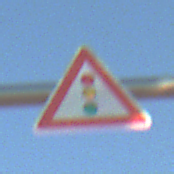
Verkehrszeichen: Lichtzeichenanlage
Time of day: MorningAfternoon
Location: Outdoor (Nature)
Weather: PartlyCloudy
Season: NotSpecified
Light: Natural